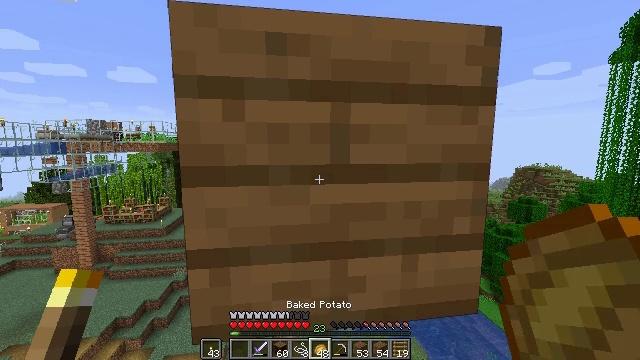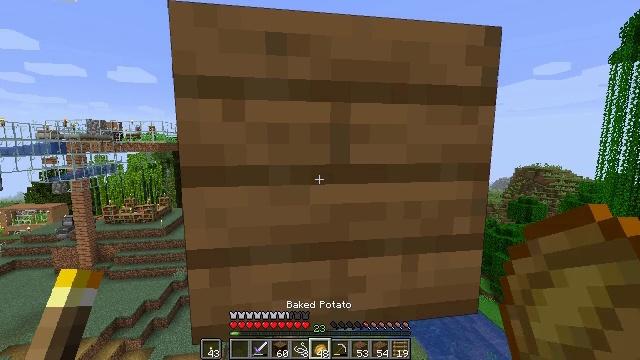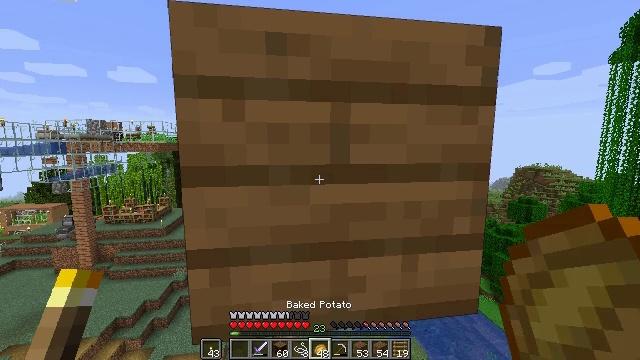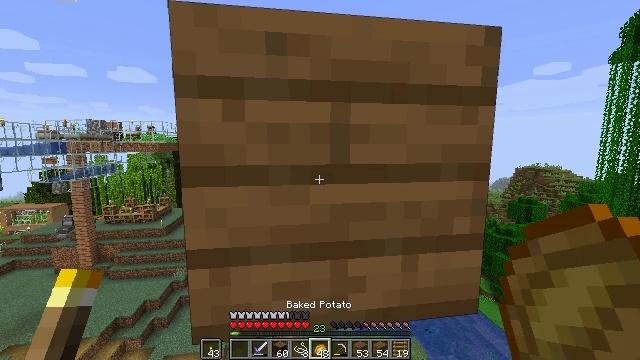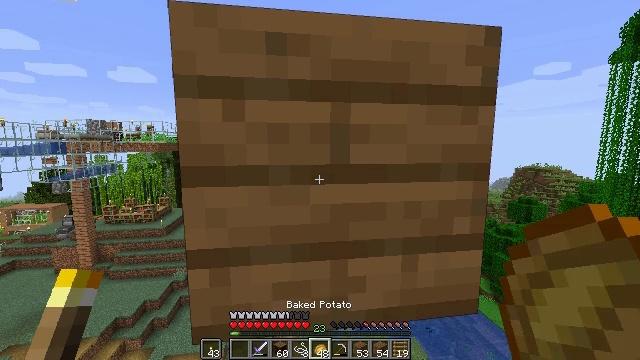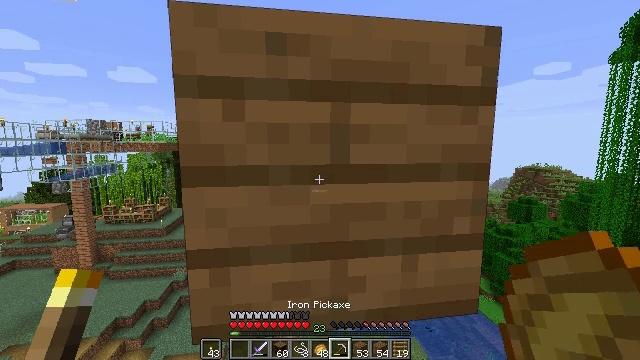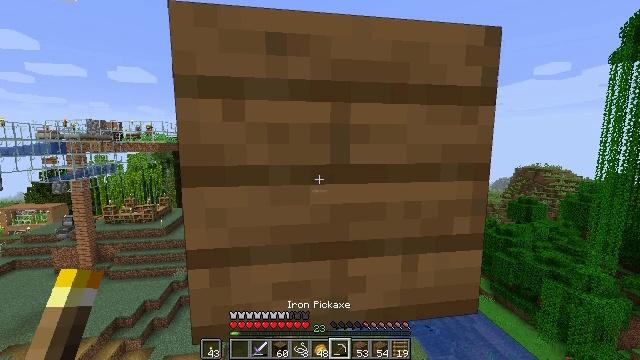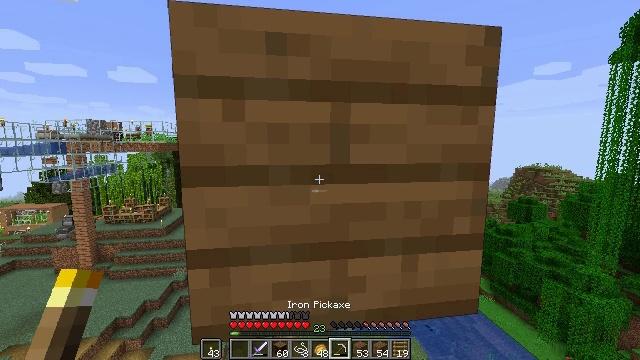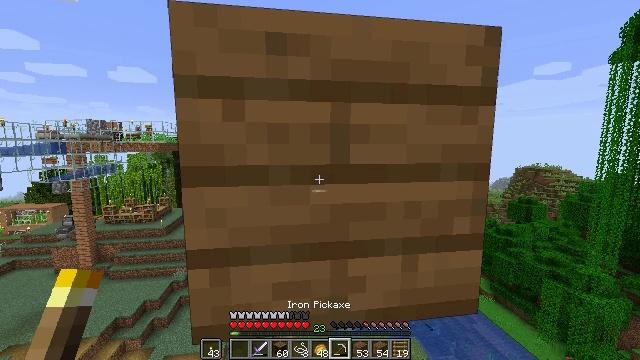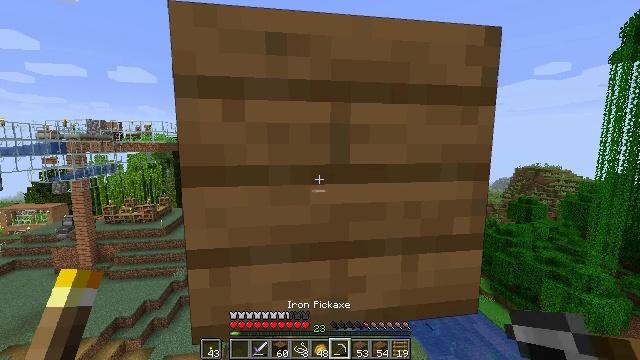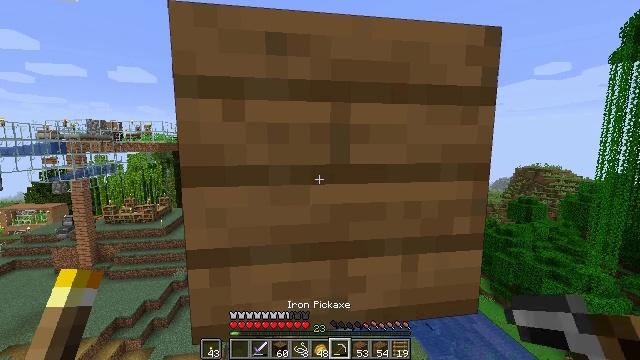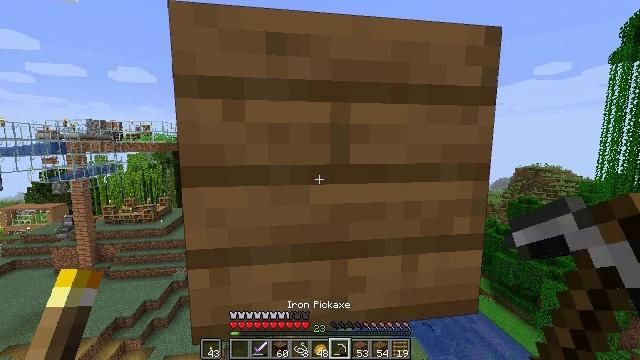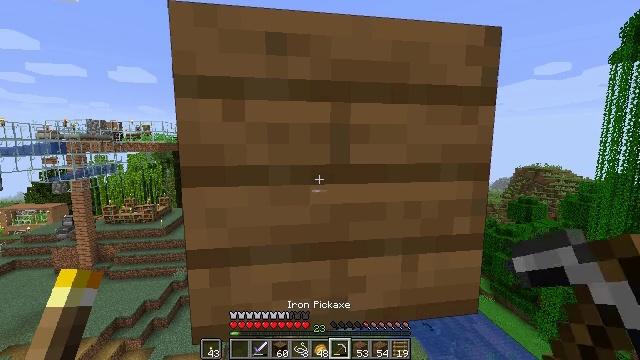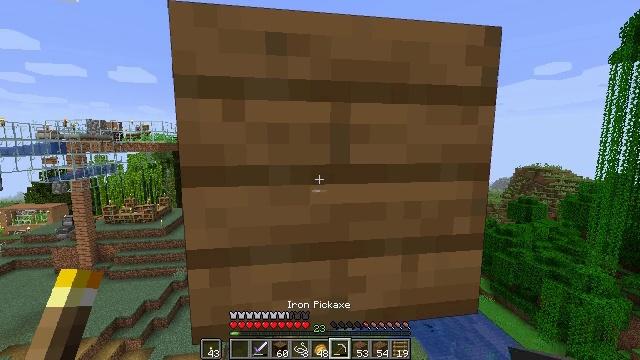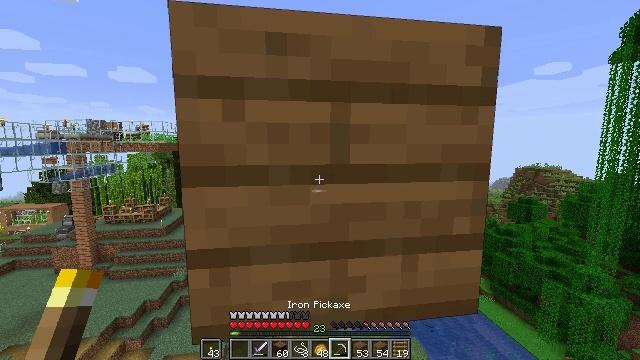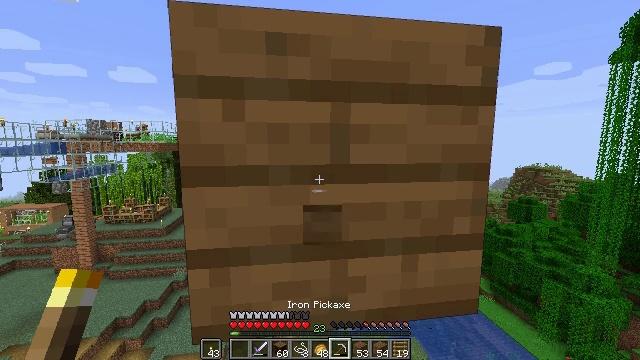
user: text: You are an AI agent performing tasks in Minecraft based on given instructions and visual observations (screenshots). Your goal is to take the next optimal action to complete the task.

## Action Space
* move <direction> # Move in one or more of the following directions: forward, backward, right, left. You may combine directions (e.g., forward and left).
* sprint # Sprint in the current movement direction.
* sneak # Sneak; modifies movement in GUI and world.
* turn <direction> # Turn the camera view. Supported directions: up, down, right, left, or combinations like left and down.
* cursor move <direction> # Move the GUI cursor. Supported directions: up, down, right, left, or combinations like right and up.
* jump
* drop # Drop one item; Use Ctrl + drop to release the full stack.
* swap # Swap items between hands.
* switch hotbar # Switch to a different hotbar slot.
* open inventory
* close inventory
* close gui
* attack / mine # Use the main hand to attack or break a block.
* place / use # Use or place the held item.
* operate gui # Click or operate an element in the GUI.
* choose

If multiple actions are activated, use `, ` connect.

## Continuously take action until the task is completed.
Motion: motion action
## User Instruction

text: Collect spruce planks from an old building.
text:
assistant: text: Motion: no_op
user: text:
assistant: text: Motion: no_op
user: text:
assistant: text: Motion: no_op
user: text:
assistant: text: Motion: no_op
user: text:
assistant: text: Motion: no_op
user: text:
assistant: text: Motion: no_op
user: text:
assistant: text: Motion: no_op
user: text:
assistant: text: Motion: no_op
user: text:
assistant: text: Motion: no_op
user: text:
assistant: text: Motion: no_op
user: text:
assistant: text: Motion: no_op
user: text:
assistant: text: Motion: no_op
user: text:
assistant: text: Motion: no_op
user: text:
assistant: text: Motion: no_op
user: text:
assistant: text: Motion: attack / mine
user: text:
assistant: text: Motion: attack / mine
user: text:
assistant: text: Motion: attack / mine
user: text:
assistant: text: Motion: attack / mine
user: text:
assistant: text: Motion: attack / mine
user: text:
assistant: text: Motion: attack / mine
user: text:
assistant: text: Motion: attack / mine
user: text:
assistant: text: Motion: attack / mine
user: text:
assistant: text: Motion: attack / mine
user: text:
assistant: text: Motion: attack / mine
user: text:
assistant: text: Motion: attack / mine
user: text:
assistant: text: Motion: attack / mine
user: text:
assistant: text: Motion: attack / mine
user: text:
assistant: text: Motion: attack / mine
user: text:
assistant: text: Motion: attack / mine
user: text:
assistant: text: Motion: attack / mine